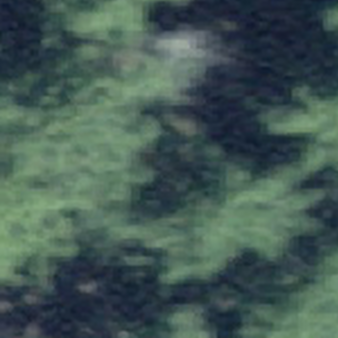
Label: other